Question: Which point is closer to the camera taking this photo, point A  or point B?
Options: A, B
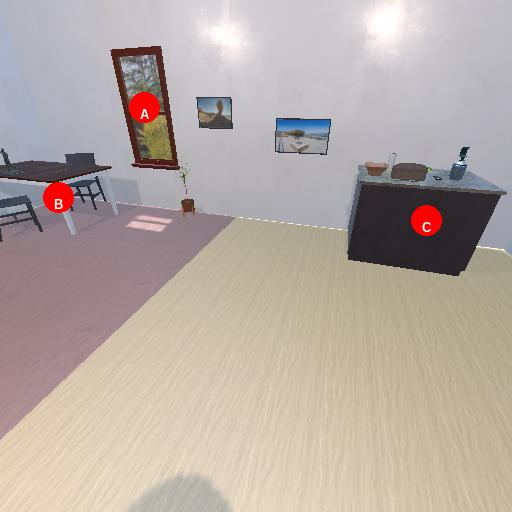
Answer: A